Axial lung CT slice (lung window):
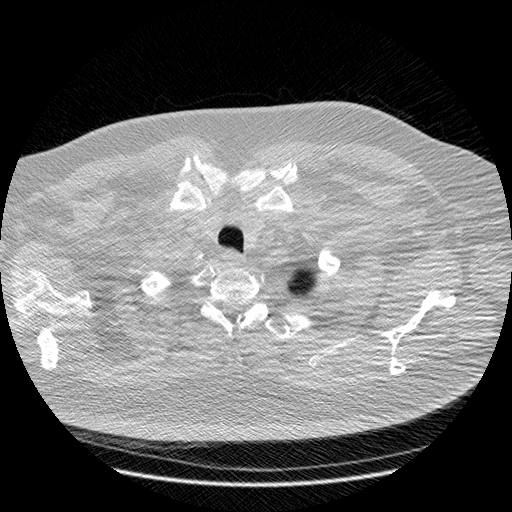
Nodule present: no